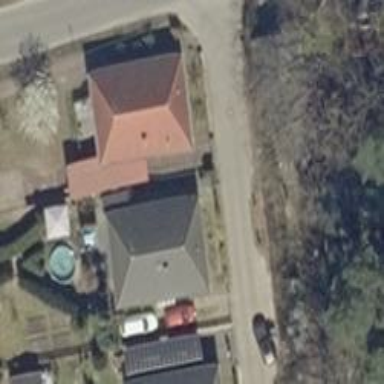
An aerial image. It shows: Residential road.